Question: I don't understand why I'm unable to get the linear layout (blue outline) to extend to the full size of the scrollview (the red, green and black areas) in the pic below. I've tried different combinations of gravity and fill but no luck. What am I missing?

'''
<?xml version="1.0" encoding="utf-8"?>
<RelativeLayout xmlns:android="http://schemas.android.com/apk/res/android"
android:layout_width="wrap_content"
android:layout_height="wrap_content"
android:orientation="vertical" >
<RelativeLayout
android:id="@+id/top_control_bar"
android:layout_width="fill_parent"
android:layout_height="wrap_content" >
<LinearLayout
android:id="@+id/linearLayout1"
android:layout_width="fill_parent"
android:layout_height="wrap_content"
android:background="#111111"
android:orientation="vertical" >
<LinearLayout
android:layout_width="fill_parent"
android:layout_height="wrap_content"
android:minHeight="60dip"
android:orientation="horizontal" >
<TextView
android:id="@+id/header"
android:layout_width="fill_parent"
android:layout_height="fill_parent"
android:layout_weight="50"
android:background="#999999"
android:gravity="center"
android:text="Title"
android:textColor="#FFFFFF"
android:textSize="18sp"
android:textStyle="bold" />
</LinearLayout>
</LinearLayout>
</RelativeLayout>
<LinearLayout
android:id="@+id/bottom_control_bar"
android:layout_width="fill_parent"
android:layout_height="wrap_content"
android:layout_alignParentBottom="true"
android:gravity="center"
android:orientation="vertical" >
<LinearLayout
android:id="@+id/pagebar"
android:layout_width="fill_parent"
android:layout_height="fill_parent"
android:background="#FFFF00"
android:gravity="bottom|center"
android:minHeight="70dip"
android:orientation="horizontal" >
<FrameLayout
android:layout_width="wrap_content"
android:layout_height="fill_parent"
android:layout_marginRight="10dip" >
<ImageButton
android:id="@+id/b_p1"
android:layout_width="58dip"
android:layout_height="58dip"
android:layout_gravity="top"
android:layout_marginTop="5dip"
android:adjustViewBounds="true"
android:clickable="true"
android:focusable="true"
android:scaleType="fitCenter"
android:src="@drawable/ic_launcher" />
<TextView
android:id="@+id/tv_p1"
android:layout_width="wrap_content"
android:layout_height="wrap_content"
android:layout_gravity="bottom|center"
android:clickable="false"
android:focusable="false"
android:text="page1"
android:textSize="10sp" />
</FrameLayout>
<FrameLayout
android:layout_width="wrap_content"
android:layout_height="fill_parent"
android:layout_marginRight="10dip" >
<ImageButton
android:id="@+id/b_p2"
android:layout_width="58dip"
android:layout_height="58dip"
android:layout_gravity="top"
android:layout_marginTop="5dip"
android:adjustViewBounds="true"
android:clickable="true"
android:focusable="true"
android:scaleType="fitCenter"
android:src="@drawable/ic_launcher" />
<TextView
android:id="@+id/tv_p2"
android:layout_width="wrap_content"
android:layout_height="wrap_content"
android:layout_gravity="bottom|center"
android:clickable="false"
android:focusable="false"
android:text="page2"
android:textSize="10sp" />
</FrameLayout>
<FrameLayout
android:layout_width="wrap_content"
android:layout_height="fill_parent"
android:layout_marginRight="10dip" >
<ImageButton
android:id="@+id/b_p3"
android:layout_width="58dip"
android:layout_height="58dip"
android:layout_gravity="top"
android:layout_marginTop="5dip"
android:adjustViewBounds="true"
android:clickable="true"
android:focusable="true"
android:scaleType="fitCenter"
android:src="@drawable/ic_launcher" />
<TextView
android:id="@+id/tv_p3"
android:layout_width="wrap_content"
android:layout_height="wrap_content"
android:layout_gravity="bottom|center"
android:clickable="false"
android:focusable="false"
android:text="page3"
android:textSize="10sp" />
</FrameLayout>
<FrameLayout
android:layout_width="wrap_content"
android:layout_height="fill_parent"
android:layout_marginRight="10dip" >
<ImageButton
android:id="@+id/b_p4"
android:layout_width="58dip"
android:layout_height="58dip"
android:layout_gravity="top"
android:layout_marginTop="5dip"
android:adjustViewBounds="true"
android:clickable="true"
android:focusable="true"
android:scaleType="fitCenter"
android:src="@drawable/ic_launcher" />
<TextView
android:id="@+id/tv_p4"
android:layout_width="wrap_content"
android:layout_height="wrap_content"
android:layout_gravity="bottom|center"
android:clickable="false"
android:focusable="false"
android:text="page4"
android:textSize="10sp" />
</FrameLayout>
</LinearLayout>
</LinearLayout>
<ScrollView
android:id="@+id/scrollView1"
android:layout_width="fill_parent"
android:layout_height="fill_parent"
android:layout_above="@id/bottom_control_bar"
android:layout_below="@id/top_control_bar"
android:measureAllChildren="false" >
<LinearLayout
android:id="@+id/linlay1"
android:layout_width="fill_parent"
android:layout_height="fill_parent"
android:background="#770000"
android:clipChildren="true"
android:duplicateParentState="false"
android:fitsSystemWindows="false"
android:orientation="vertical" >
<LinearLayout
android:id="@+id/searchbar"
android:layout_width="fill_parent"
android:layout_height="fill_parent"
android:minHeight="60dip"
android:orientation="horizontal" >
<EditText
android:id="@+id/query"
android:layout_width="fill_parent"
android:layout_height="wrap_content"
android:layout_gravity="left|center_vertical"
android:layout_marginLeft="5dip"
android:layout_marginRight="5dip"
android:layout_weight="20"
android:imeOptions="actionSearch"
android:lines="1" >
<requestFocus />
</EditText>
<Button
android:id="@+id/btn_cancel"
android:layout_width="fill_parent"
android:layout_height="wrap_content"
android:layout_gravity="right|center_vertical"
android:layout_weight="60"
android:drawablePadding="5dip"
android:gravity="center"
android:hapticFeedbackEnabled="true"
android:maxHeight="48dip"
android:minHeight="48dip"
android:text="Search"
android:textSize="12sp"
android:textStyle="bold" />
</LinearLayout>
<LinearLayout
android:id="@+id/buttons"
android:layout_width="fill_parent"
android:layout_height="fill_parent"
android:minHeight="60dip"
android:orientation="horizontal" >
<Button
android:id="@+id/btn_1"
android:layout_width="fill_parent"
android:layout_height="wrap_content"
android:layout_gravity="center_vertical|center_horizontal"
android:layout_weight="60"
android:drawablePadding="5dip"
android:gravity="center"
android:hapticFeedbackEnabled="true"
android:maxHeight="48dip"
android:minHeight="48dip"
android:text="b1"
android:textSize="12sp"
android:textStyle="bold" />
<Button
android:id="@+id/btn_2"
android:layout_width="fill_parent"
android:layout_height="wrap_content"
android:layout_gravity="center_vertical|center_horizontal"
android:layout_weight="60"
android:drawablePadding="5dip"
android:gravity="center"
android:hapticFeedbackEnabled="true"
android:maxHeight="48dip"
android:minHeight="48dip"
android:text="b2"
android:textSize="12sp"
android:textStyle="bold" />
<Button
android:id="@+id/btn_3"
android:layout_width="fill_parent"
android:layout_height="wrap_content"
android:layout_gravity="center_vertical|center_horizontal"
android:layout_weight="60"
android:drawablePadding="5dip"
android:gravity="center"
android:hapticFeedbackEnabled="true"
android:maxHeight="48dip"
android:minHeight="48dip"
android:text="b3"
android:textSize="12sp"
android:textStyle="bold" />
<Button
android:id="@+id/btn_4"
android:layout_width="fill_parent"
android:layout_height="wrap_content"
android:layout_gravity="center_vertical|center_horizontal"
android:layout_weight="60"
android:drawablePadding="5dip"
android:gravity="center"
android:hapticFeedbackEnabled="true"
android:maxHeight="48dip"
android:minHeight="48dip"
android:text="b4"
android:textSize="12sp"
android:textStyle="bold" />
</LinearLayout>
<LinearLayout
android:id="@+id/picbar"
android:layout_width="fill_parent"
android:layout_height="fill_parent"
android:orientation="vertical" >
<ImageView
android:id="@+id/imageView1"
android:layout_width="wrap_content"
android:layout_height="wrap_content"
android:layout_gravity="center"
android:src="@android:drawable/toast_frame" />
</LinearLayout>
<LinearLayout
android:id="@+id/actionbar"
android:layout_width="fill_parent"
android:layout_height="fill_parent"
android:layout_weight="10"
android:background="#007700"
android:orientation="horizontal" >
<Button
android:id="@+id/btn_warp"
android:layout_width="wrap_content"
android:layout_height="wrap_content"
android:layout_marginBottom="5dip"
android:layout_marginTop="5dip"
android:text="warp"
android:textSize="12sp"
android:textStyle="bold" />
</LinearLayout>
</LinearLayout>
</ScrollView>
</RelativeLayout>
'''
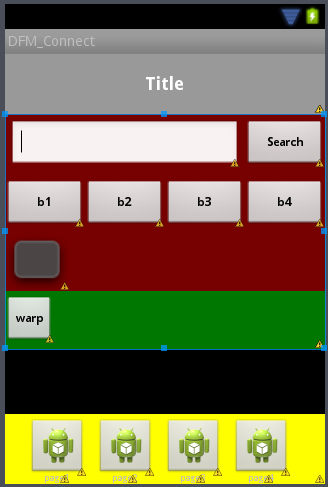
Answer: I think you want like this

here is the corrected code
'''
<?xml version="1.0" encoding="utf-8"?>
'''
'''
<RelativeLayout
android:id="@+id/top_control_bar"
android:layout_width="fill_parent"
android:layout_height="wrap_content" >
<LinearLayout
android:id="@+id/linearLayout1"
android:layout_width="fill_parent"
android:layout_height="wrap_content"
android:background="#111111"
android:orientation="vertical" >
<LinearLayout
android:layout_width="fill_parent"
android:layout_height="wrap_content"
android:minHeight="60dip"
android:orientation="horizontal" >
<TextView
android:id="@+id/header"
android:layout_width="fill_parent"
android:layout_height="fill_parent"
android:layout_weight="50"
android:background="#999999"
android:gravity="center"
android:text="Title"
android:textColor="#FFFFFF"
android:textSize="18sp"
android:textStyle="bold" />
</LinearLayout>
</LinearLayout>
</RelativeLayout>
<LinearLayout
android:id="@+id/bottom_control_bar"
android:layout_width="fill_parent"
android:layout_height="wrap_content"
android:layout_alignParentBottom="true"
android:gravity="center"
android:orientation="vertical" >
<LinearLayout
android:id="@+id/pagebar"
android:layout_width="fill_parent"
android:layout_height="fill_parent"
android:background="#FFFF00"
android:gravity="bottom|center"
android:minHeight="70dip"
android:orientation="horizontal" >
<FrameLayout
android:layout_width="wrap_content"
android:layout_height="fill_parent"
android:layout_marginRight="10dip" >
<ImageButton
android:id="@+id/b_p1"
android:layout_width="58dip"
android:layout_height="58dip"
android:layout_gravity="top"
android:layout_marginTop="5dip"
android:adjustViewBounds="true"
android:clickable="true"
android:focusable="true"
android:scaleType="fitCenter"
android:src="@drawable/ic_launcher" />
<TextView
android:id="@+id/tv_p1"
android:layout_width="wrap_content"
android:layout_height="wrap_content"
android:layout_gravity="bottom|center"
android:clickable="false"
android:focusable="false"
android:text="page1"
android:textSize="10sp" />
</FrameLayout>
<FrameLayout
android:layout_width="wrap_content"
android:layout_height="fill_parent"
android:layout_marginRight="10dip" >
<ImageButton
android:id="@+id/b_p2"
android:layout_width="58dip"
android:layout_height="58dip"
android:layout_gravity="top"
android:layout_marginTop="5dip"
android:adjustViewBounds="true"
android:clickable="true"
android:focusable="true"
android:scaleType="fitCenter"
android:src="@drawable/ic_launcher" />
<TextView
android:id="@+id/tv_p2"
android:layout_width="wrap_content"
android:layout_height="wrap_content"
android:layout_gravity="bottom|center"
android:clickable="false"
android:focusable="false"
android:text="page2"
android:textSize="10sp" />
</FrameLayout>
<FrameLayout
android:layout_width="wrap_content"
android:layout_height="fill_parent"
android:layout_marginRight="10dip" >
<ImageButton
android:id="@+id/b_p3"
android:layout_width="58dip"
android:layout_height="58dip"
android:layout_gravity="top"
android:layout_marginTop="5dip"
android:adjustViewBounds="true"
android:clickable="true"
android:focusable="true"
android:scaleType="fitCenter"
android:src="@drawable/ic_launcher" />
<TextView
android:id="@+id/tv_p3"
android:layout_width="wrap_content"
android:layout_height="wrap_content"
android:layout_gravity="bottom|center"
android:clickable="false"
android:focusable="false"
android:text="page3"
android:textSize="10sp" />
</FrameLayout>
<FrameLayout
android:layout_width="wrap_content"
android:layout_height="fill_parent"
android:layout_marginRight="10dip" >
<ImageButton
android:id="@+id/b_p4"
android:layout_width="58dip"
android:layout_height="58dip"
android:layout_gravity="top"
android:layout_marginTop="5dip"
android:adjustViewBounds="true"
android:clickable="true"
android:focusable="true"
android:scaleType="fitCenter"
android:src="@drawable/ic_launcher" />
<TextView
android:id="@+id/tv_p4"
android:layout_width="wrap_content"
android:layout_height="wrap_content"
android:layout_gravity="bottom|center"
android:clickable="false"
android:focusable="false"
android:text="page4"
android:textSize="10sp" />
</FrameLayout>
</LinearLayout>
</LinearLayout>
<ScrollView
android:id="@+id/scrollView1"
android:layout_width="fill_parent"
android:layout_height="fill_parent"
android:layout_above="@id/bottom_control_bar"
android:layout_below="@id/top_control_bar"
android:fillViewport="true"
android:measureAllChildren="false" >
<LinearLayout
android:id="@+id/linlay1"
android:layout_width="fill_parent"
android:layout_height="fill_parent"
android:background="#770000"
android:clipChildren="true"
android:duplicateParentState="false"
android:fitsSystemWindows="false"
android:orientation="vertical" >
<LinearLayout
android:id="@+id/searchbar"
android:layout_width="fill_parent"
android:layout_height="wrap_content"
android:minHeight="60dip"
android:orientation="horizontal" >
<EditText
android:id="@+id/query"
android:layout_width="fill_parent"
android:layout_height="wrap_content"
android:layout_gravity="left|center_vertical"
android:layout_marginLeft="5dip"
android:layout_marginRight="5dip"
android:layout_weight="20"
android:imeOptions="actionSearch"
android:lines="1" >
<requestFocus />
</EditText>
<Button
android:id="@+id/btn_cancel"
android:layout_width="fill_parent"
android:layout_height="wrap_content"
android:layout_gravity="right|center_vertical"
android:layout_weight="60"
android:drawablePadding="5dip"
android:gravity="center"
android:hapticFeedbackEnabled="true"
android:maxHeight="48dip"
android:minHeight="48dip"
android:text="Search"
android:textSize="12sp"
android:textStyle="bold" />
</LinearLayout>
<LinearLayout
android:id="@+id/buttons"
android:layout_width="fill_parent"
android:layout_height="wrap_content"
android:minHeight="60dip"
android:orientation="horizontal" >
<Button
android:id="@+id/btn_1"
android:layout_width="fill_parent"
android:layout_height="wrap_content"
android:layout_gravity="center_vertical|center_horizontal"
android:layout_weight="60"
android:drawablePadding="5dip"
android:gravity="center"
android:hapticFeedbackEnabled="true"
android:maxHeight="48dip"
android:minHeight="48dip"
android:text="b1"
android:textSize="12sp"
android:textStyle="bold" />
<Button
android:id="@+id/btn_2"
android:layout_width="fill_parent"
android:layout_height="wrap_content"
android:layout_gravity="center_vertical|center_horizontal"
android:layout_weight="60"
android:drawablePadding="5dip"
android:gravity="center"
android:hapticFeedbackEnabled="true"
android:maxHeight="48dip"
android:minHeight="48dip"
android:text="b2"
android:textSize="12sp"
android:textStyle="bold" />
<Button
android:id="@+id/btn_3"
android:layout_width="fill_parent"
android:layout_height="wrap_content"
android:layout_gravity="center_vertical|center_horizontal"
android:layout_weight="60"
android:drawablePadding="5dip"
android:gravity="center"
android:hapticFeedbackEnabled="true"
android:maxHeight="48dip"
android:minHeight="48dip"
android:text="b3"
android:textSize="12sp"
android:textStyle="bold" />
<Button
android:id="@+id/btn_4"
android:layout_width="fill_parent"
android:layout_height="wrap_content"
android:layout_gravity="center_vertical|center_horizontal"
android:layout_weight="60"
android:drawablePadding="5dip"
android:gravity="center"
android:hapticFeedbackEnabled="true"
android:maxHeight="48dip"
android:minHeight="48dip"
android:text="b4"
android:textSize="12sp"
android:textStyle="bold" />
</LinearLayout>
<LinearLayout
android:id="@+id/picbar"
android:layout_width="fill_parent"
android:layout_height="wrap_content"
android:orientation="vertical" >
<ImageView
android:id="@+id/imageView1"
android:layout_width="wrap_content"
android:layout_height="wrap_content"
android:layout_gravity="center"
android:src="@android:drawable/toast_frame" />
</LinearLayout>
<LinearLayout
android:id="@+id/actionbar"
android:layout_width="fill_parent"
android:layout_height="wrap_content"
android:layout_weight="10"
android:background="#007700"
android:orientation="horizontal" >
<Button
android:id="@+id/btn_warp"
android:layout_width="wrap_content"
android:layout_height="wrap_content"
android:layout_marginBottom="5dip"
android:layout_marginTop="5dip"
android:text="warp"
android:textSize="12sp"
android:textStyle="bold" />
</LinearLayout>
</LinearLayout>
</ScrollView>
'''